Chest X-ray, PA view. Patient: 41 years old, sex M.
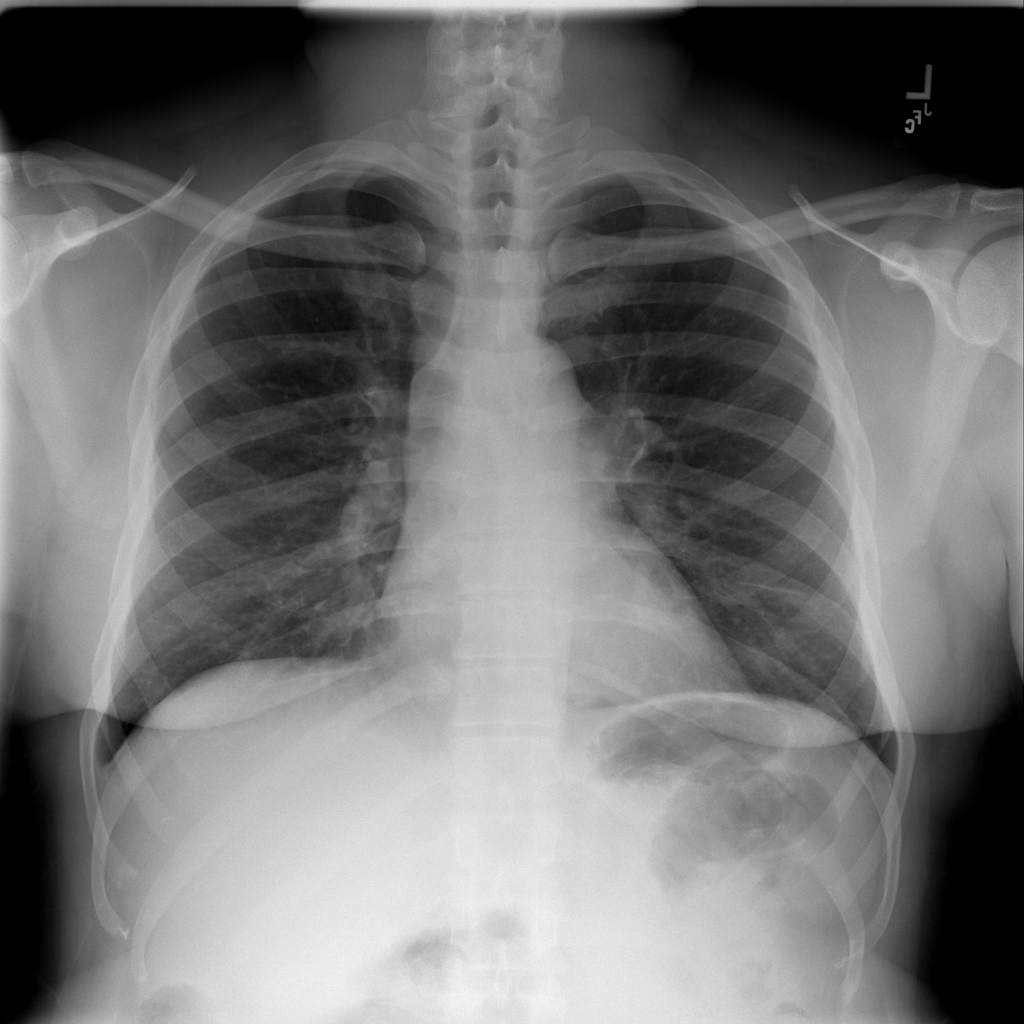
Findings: No Finding